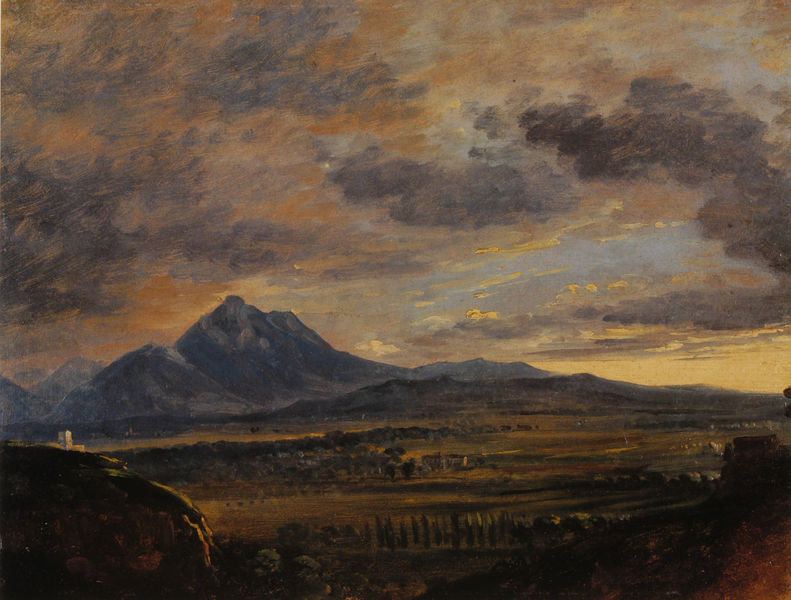
Titel: Der Untersberg, von Salzburg aus gesehen
Künstler: Johann Georg von Dillis
Institution: (Privatbesitz)
Schlagwörter: baum, berg, blau, dunkel, felsen, feuer, gemälde, gewitter, himmel, schatten, wolken, bäume, gelb, grün, landschaft, ocker, see, stadt, abend, braun, grau, hell, hintergrund, licht, orange, schwarz, straße, weiss, ausblick, gebäude, gras, haus, rose, rot, weg, wolke, malerei, stein, steine, öl, dämmerung, ebene, erde, felder, ferne, häuser, hügel, morgen, natur, pappel, pappeln, sonnenaufgang, weite, wind, kirche, sonne, wiesen, land, gold, kontrast, tal, wald, turm, zypressen, bewölkt, italien, berge, fels, gebirge, gipfel, dorf, abendsonne, allee, lila, sonnenuntergang, violett, hochgebirge, gewalt, luft, sturm, stürmisch, turner, untergang, stimmung, abendrot, abendstimmung, tadt, ortschaft, burg, festung, bläulich, flur, pinselstrich, schein, schloß, rotbraun, morgenrot, rötlich, landscahft, fernsicht, atmosphäre, zwielicht, pinien, zweilicht, abenddämmerung, getupft, alpenlandschaft, bergmassiv, grän, pilger, südtirol, tiefebene, böhe, hügelketten, abens, tags, böh, gebä#ude